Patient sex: M
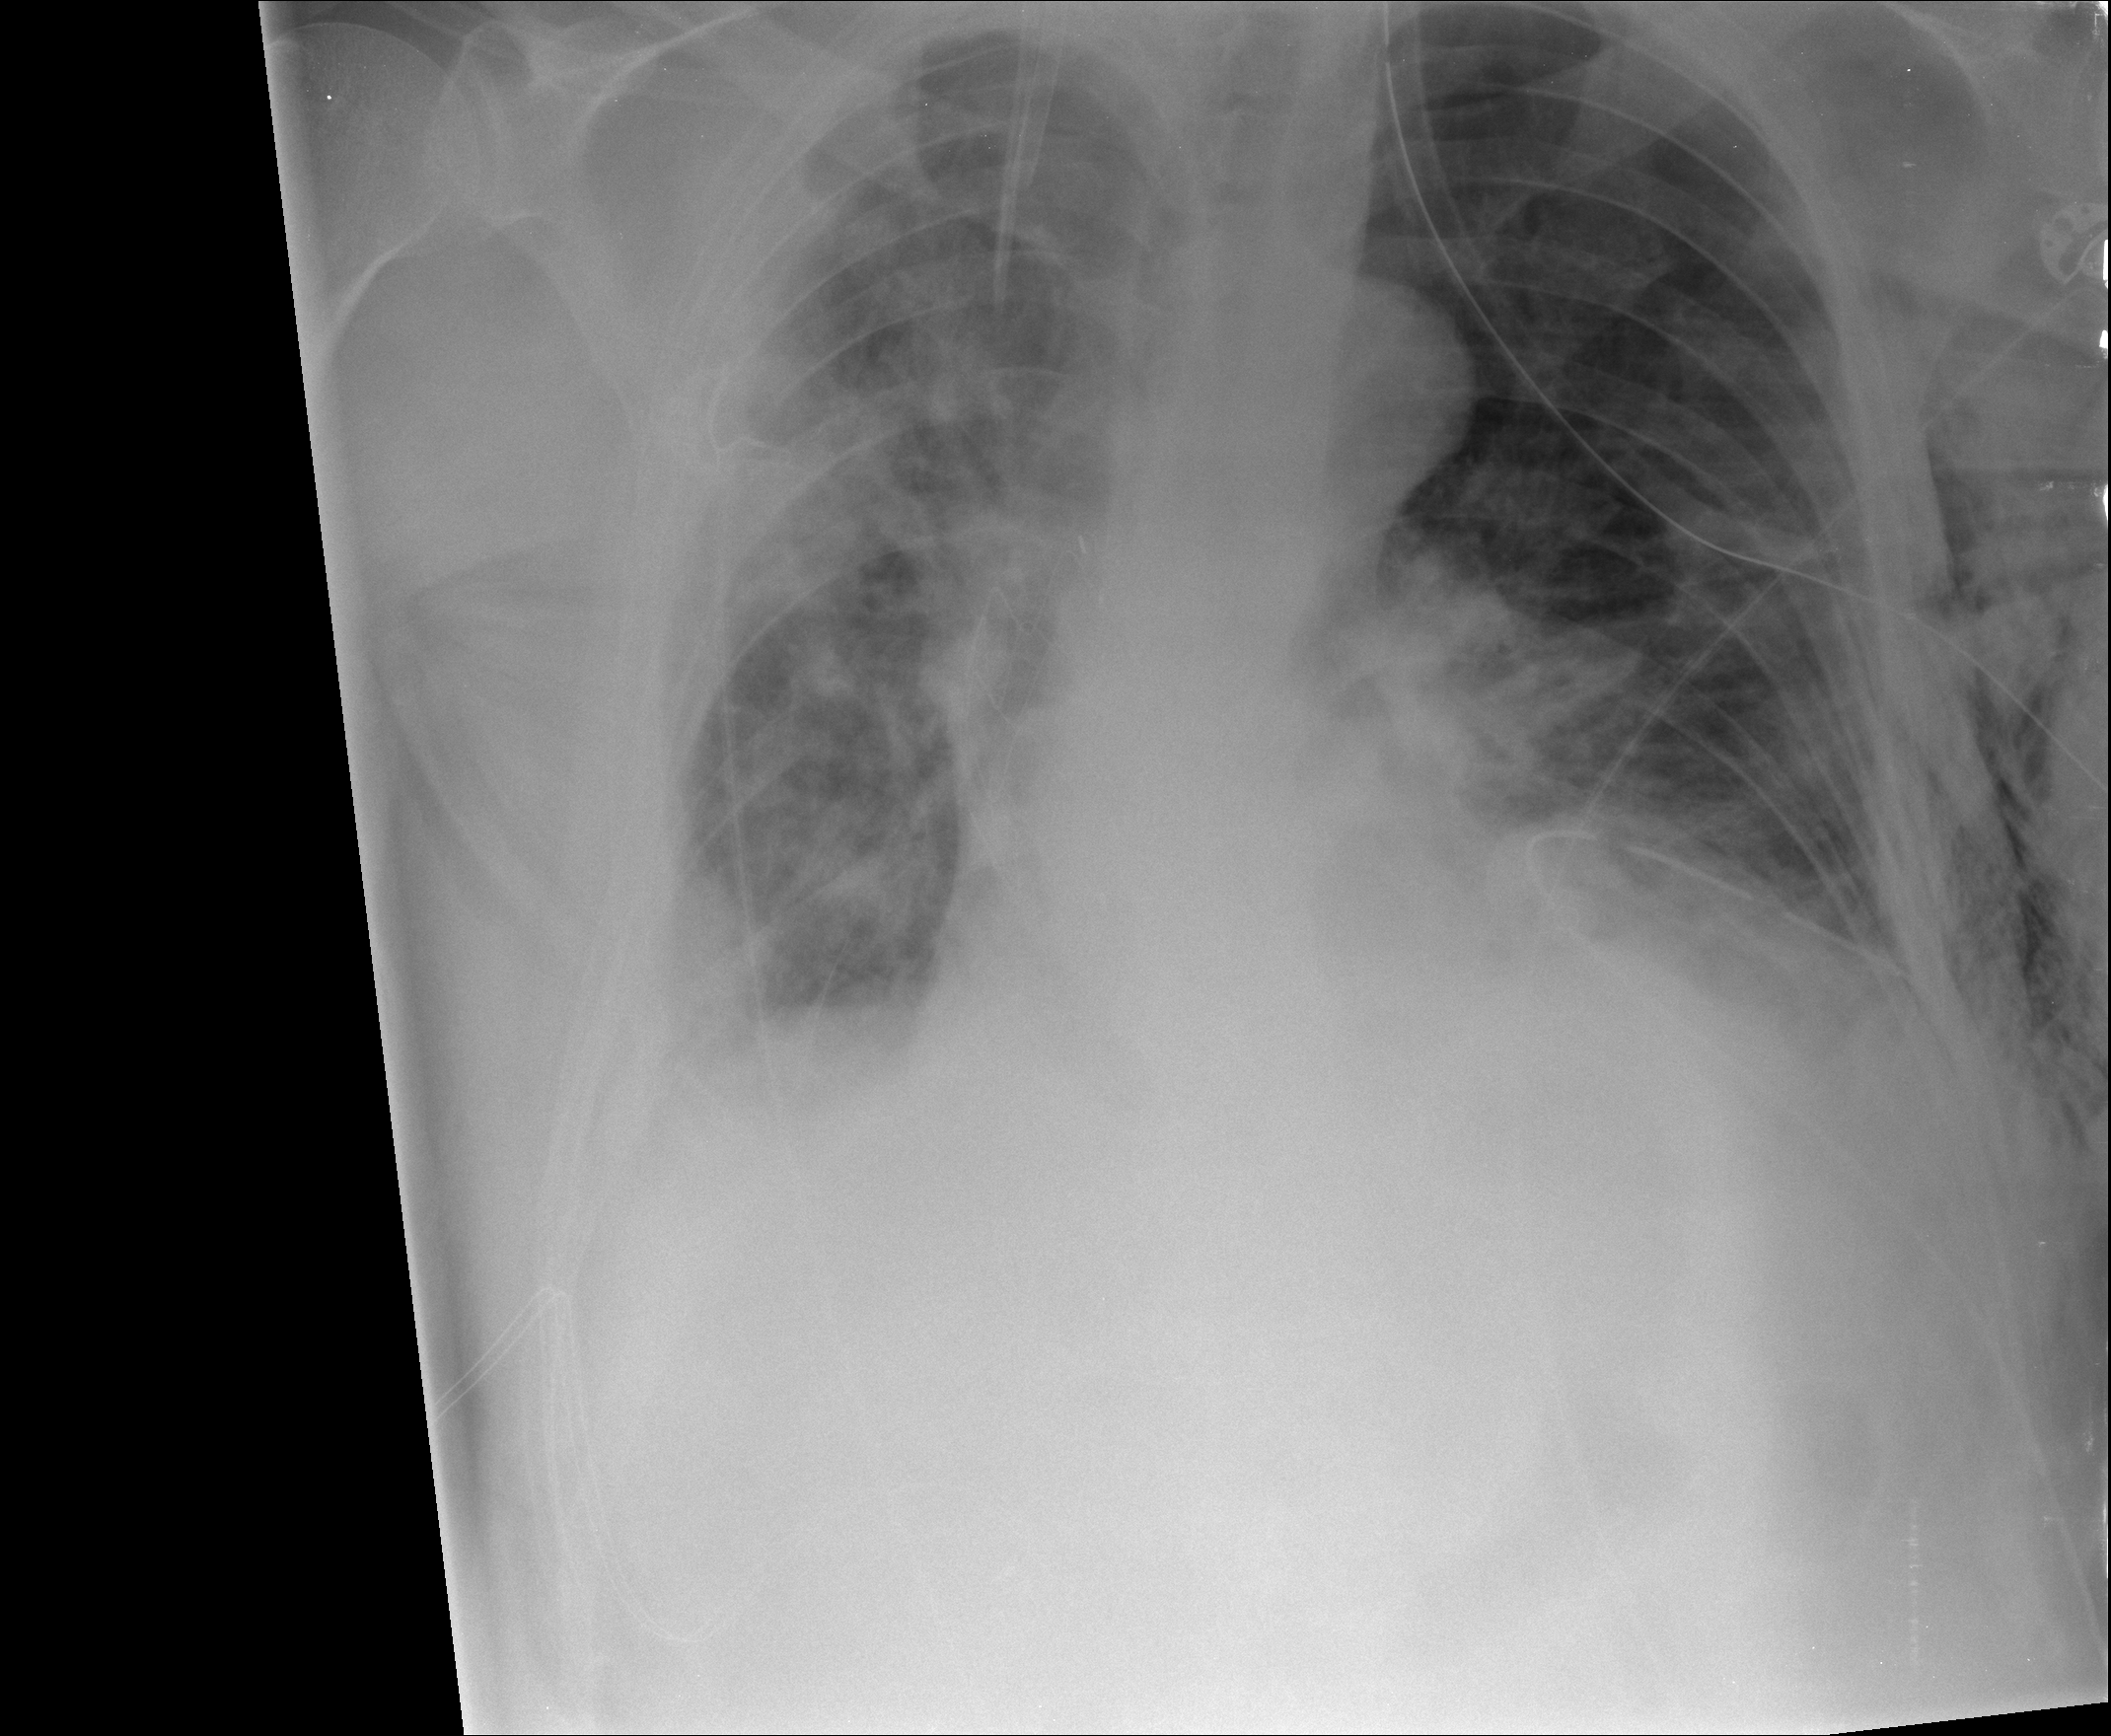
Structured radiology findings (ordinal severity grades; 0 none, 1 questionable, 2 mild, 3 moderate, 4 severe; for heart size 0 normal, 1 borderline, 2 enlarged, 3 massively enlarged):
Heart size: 0
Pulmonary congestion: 0
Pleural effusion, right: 2
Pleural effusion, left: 2
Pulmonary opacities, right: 3
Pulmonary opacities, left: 0
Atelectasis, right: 3
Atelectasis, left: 2